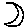
Label: moon